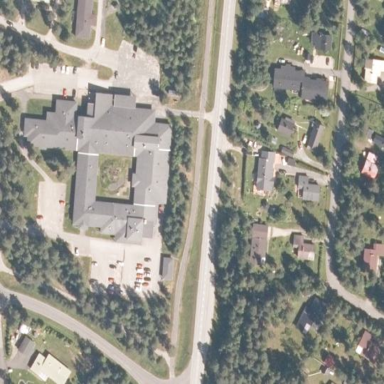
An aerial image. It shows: Hospital.